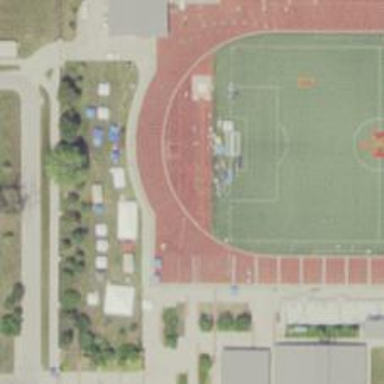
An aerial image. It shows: Athletics track located in leisure land area.